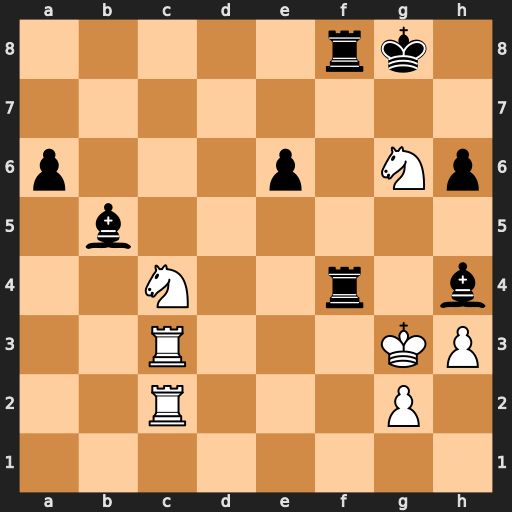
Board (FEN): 5rk1/8/p3p1Np/1b6/2N2r1b/2R3KP/2R3P1/8
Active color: w
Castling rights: -
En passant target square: -
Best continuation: Nxh4 Rxc4 Rxc4 Bxc4 Rxc4